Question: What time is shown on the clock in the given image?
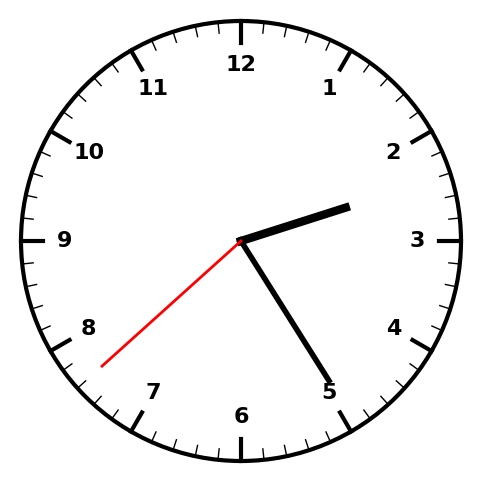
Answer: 02:24:38